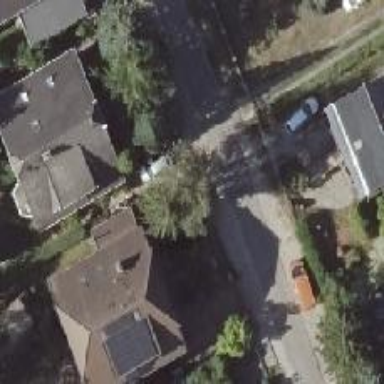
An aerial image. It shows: Asphalt road in residential area.